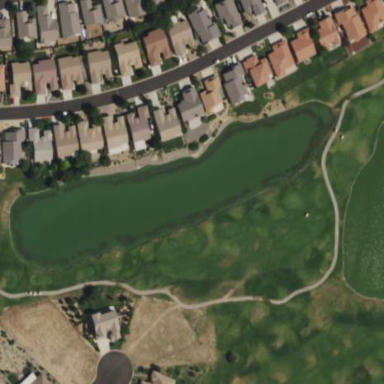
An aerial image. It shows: Water hazard on golf course. The hazard is natural water feature.